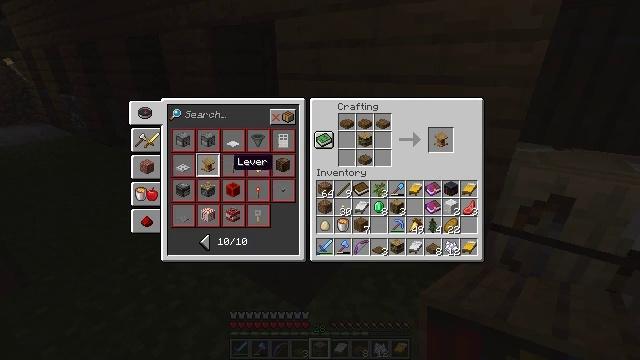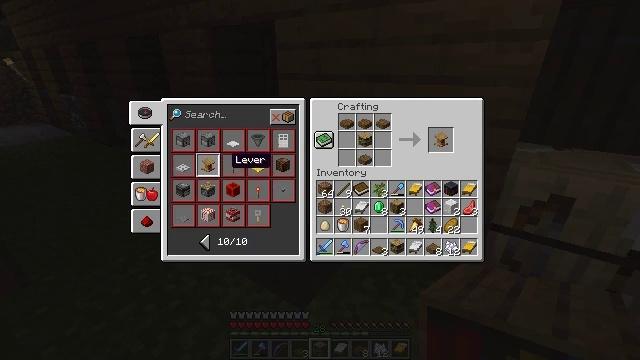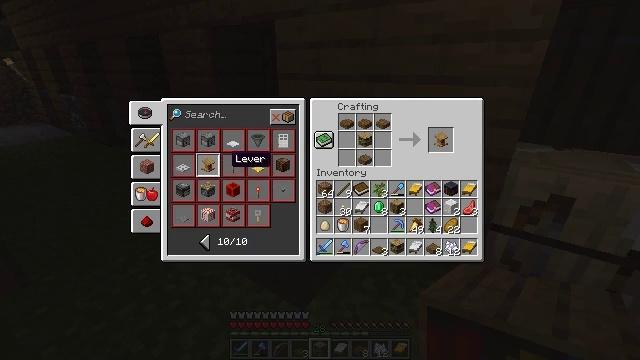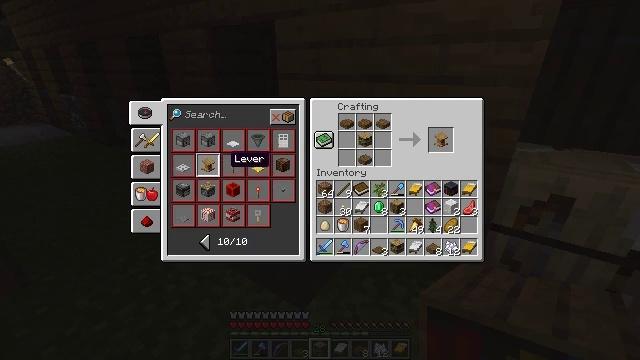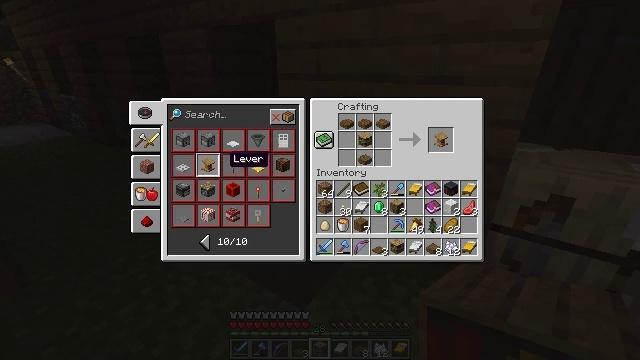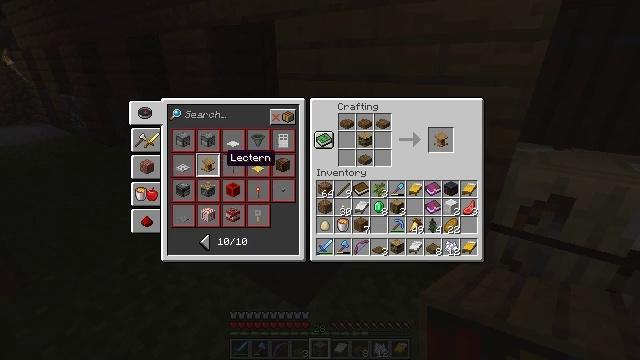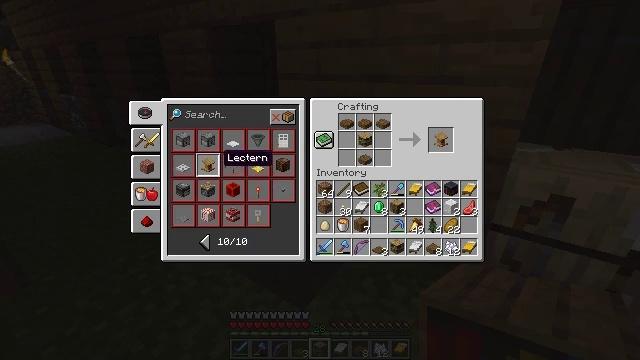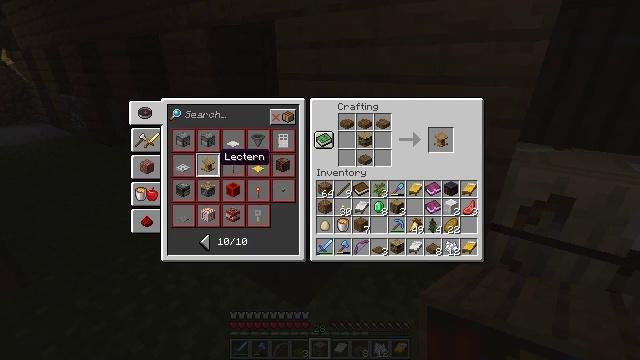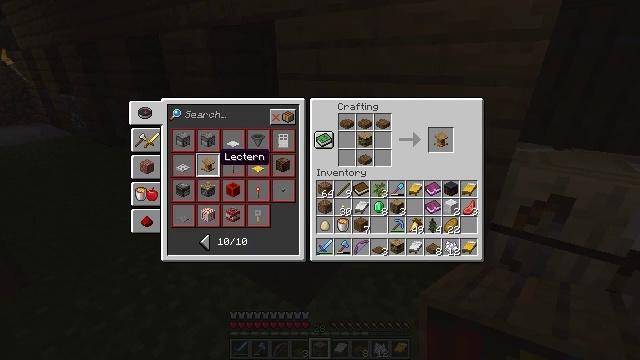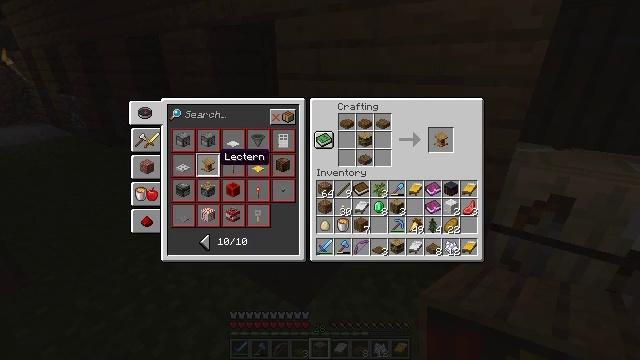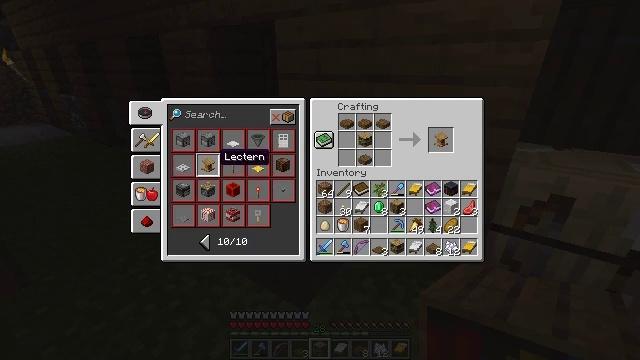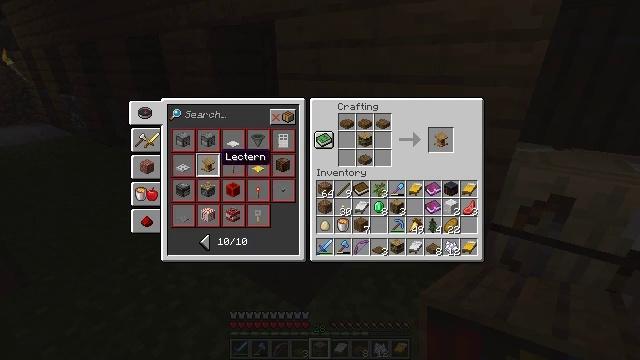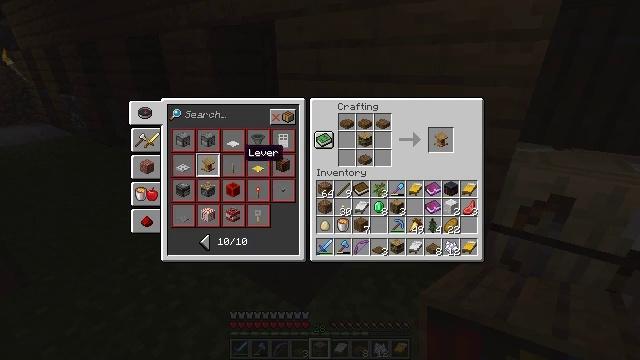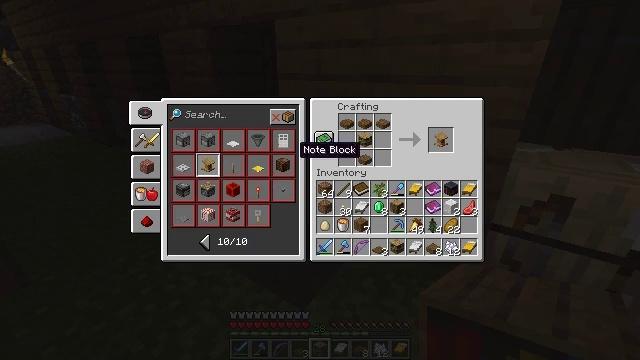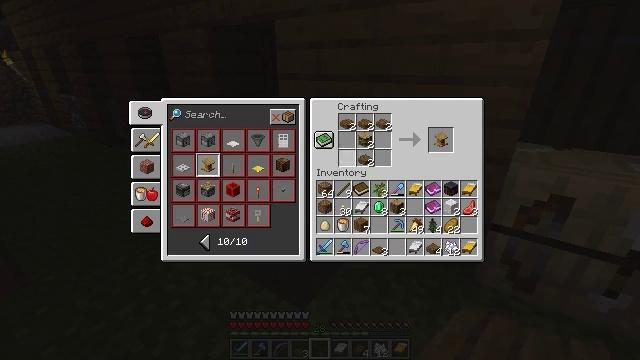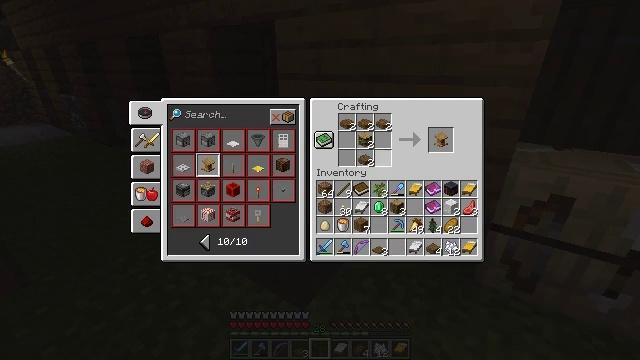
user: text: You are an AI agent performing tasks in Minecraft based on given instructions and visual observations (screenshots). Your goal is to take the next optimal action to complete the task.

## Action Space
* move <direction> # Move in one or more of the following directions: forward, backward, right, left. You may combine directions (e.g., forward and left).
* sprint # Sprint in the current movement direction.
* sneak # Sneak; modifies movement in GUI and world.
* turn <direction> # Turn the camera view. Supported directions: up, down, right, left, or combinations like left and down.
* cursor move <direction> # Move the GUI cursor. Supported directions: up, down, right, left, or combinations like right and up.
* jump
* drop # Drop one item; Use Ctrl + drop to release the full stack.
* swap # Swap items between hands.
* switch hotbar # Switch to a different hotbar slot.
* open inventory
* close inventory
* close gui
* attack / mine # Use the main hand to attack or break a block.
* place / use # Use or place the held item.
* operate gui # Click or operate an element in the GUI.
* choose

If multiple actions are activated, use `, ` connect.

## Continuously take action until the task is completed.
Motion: motion action
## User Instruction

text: Create a lectern using the crafting table.
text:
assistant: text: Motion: sneak
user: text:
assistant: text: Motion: sneak
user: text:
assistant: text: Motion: sneak
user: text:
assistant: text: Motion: sneak
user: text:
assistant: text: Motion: sneak
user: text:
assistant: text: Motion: sneak
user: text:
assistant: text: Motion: sneak
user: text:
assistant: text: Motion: sneak, operate gui
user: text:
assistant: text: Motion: sneak, operate gui
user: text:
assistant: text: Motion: sneak
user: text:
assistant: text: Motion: sneak
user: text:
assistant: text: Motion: sneak, cursor move right
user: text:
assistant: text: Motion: sneak, cursor move right
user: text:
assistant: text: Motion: sneak, cursor move right
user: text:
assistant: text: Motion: sneak, cursor move right
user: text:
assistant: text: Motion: sneak, cursor move right
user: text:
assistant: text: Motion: sneak, cursor move right
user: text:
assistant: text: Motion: sneak
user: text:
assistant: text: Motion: sneak
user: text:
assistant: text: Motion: sneak
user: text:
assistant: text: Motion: sneak
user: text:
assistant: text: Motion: sneak
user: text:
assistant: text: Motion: sneak
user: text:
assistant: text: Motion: sneak
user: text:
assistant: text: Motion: sneak
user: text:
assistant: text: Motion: sneak
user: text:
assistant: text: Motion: sneak
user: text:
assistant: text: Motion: sneak
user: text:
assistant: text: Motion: sneak, operate gui
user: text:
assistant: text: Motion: sneak, operate gui